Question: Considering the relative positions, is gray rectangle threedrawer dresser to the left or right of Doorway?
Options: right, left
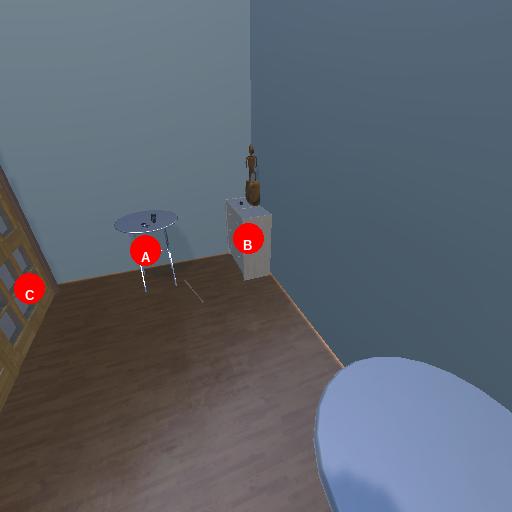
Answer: right